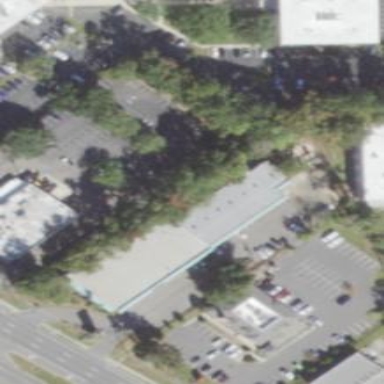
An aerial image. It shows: Commercial restaurant.